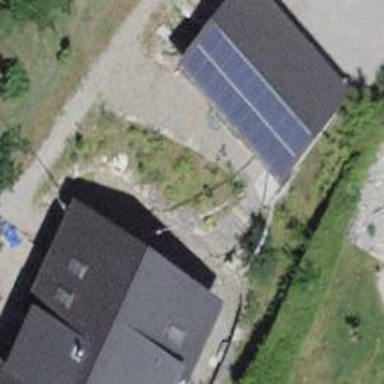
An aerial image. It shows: Garage building.